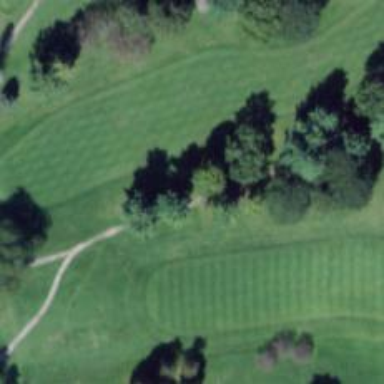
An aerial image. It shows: Pathway for golfing.